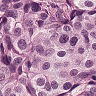
Metastatic tissue present: yes